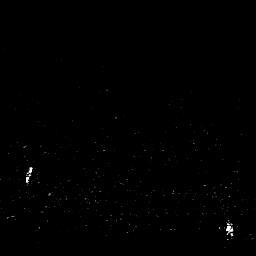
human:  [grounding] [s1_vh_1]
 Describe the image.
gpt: In the satellite image, there is  <ref>1 small ship </ref> <box>[[8, 64, 14, 71, 0]]</box> located at left,  <ref>1 small ship </ref> <box>[[87, 85, 91, 93, 0]]</box> located at bottom right.